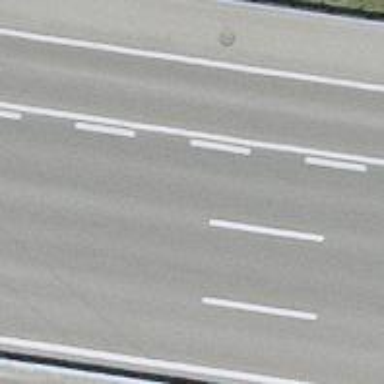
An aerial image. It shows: Motorway link.